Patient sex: F
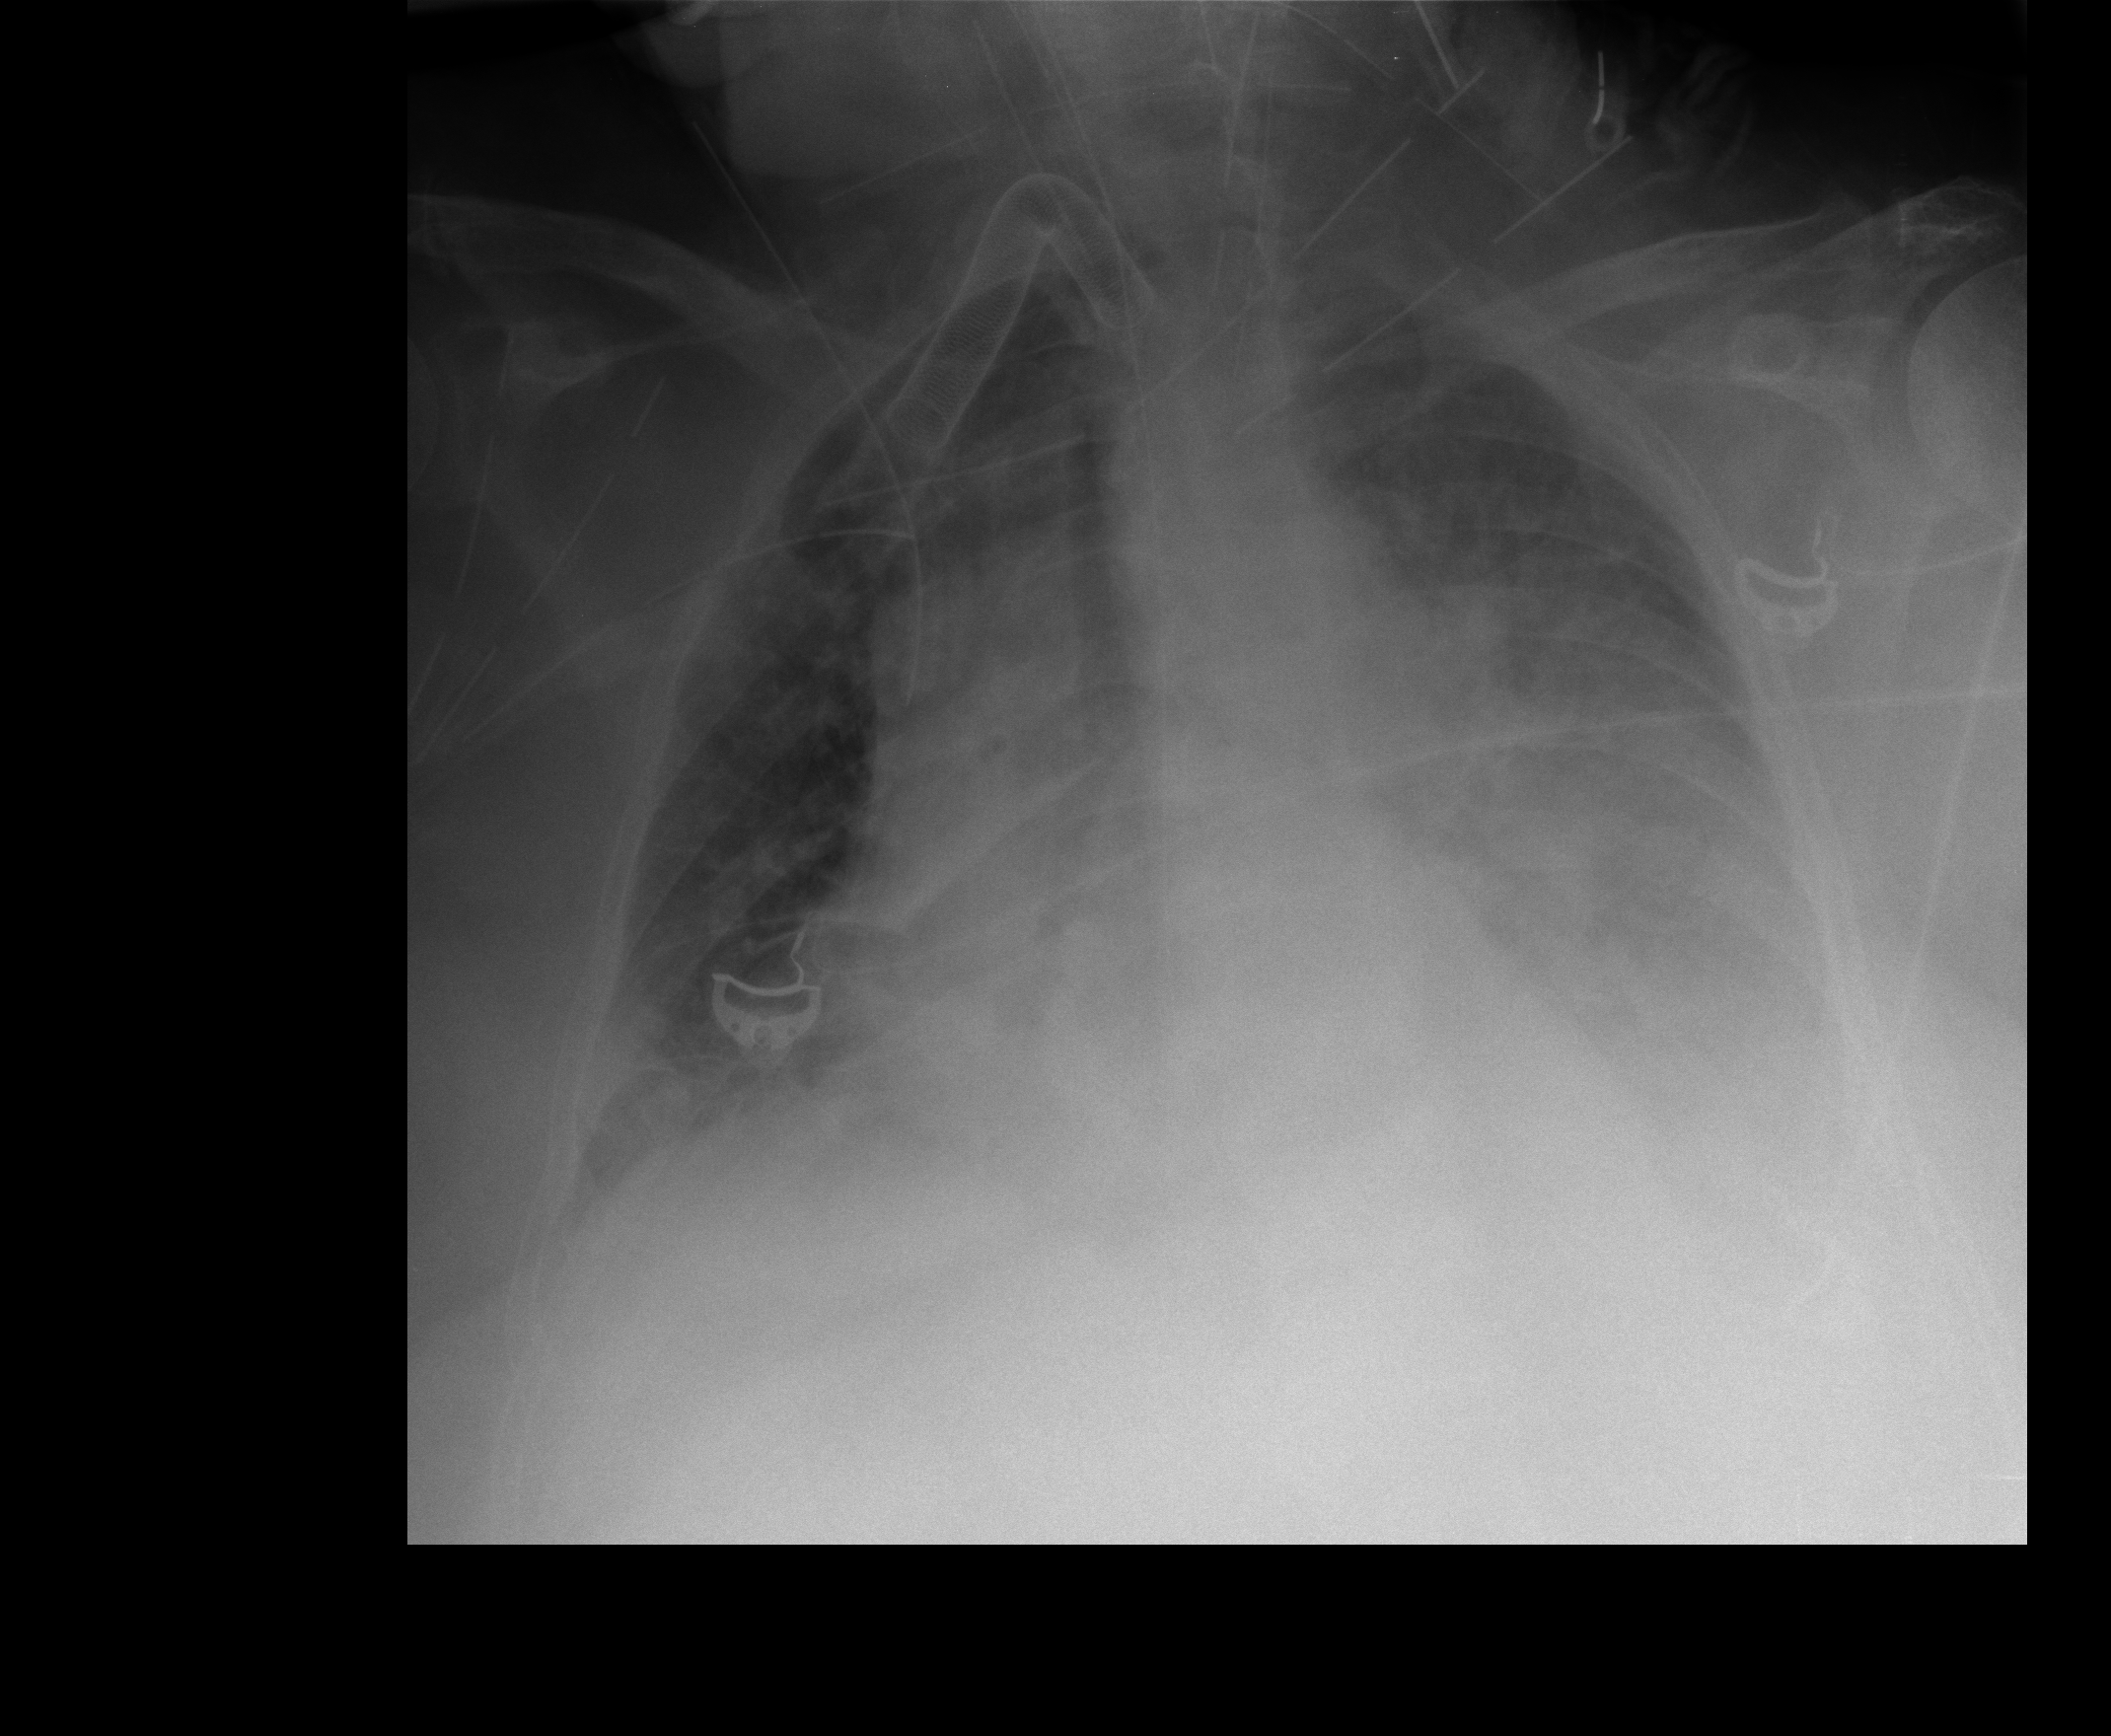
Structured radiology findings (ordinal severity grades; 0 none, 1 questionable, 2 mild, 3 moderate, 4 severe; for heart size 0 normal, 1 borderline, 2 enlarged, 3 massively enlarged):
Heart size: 2
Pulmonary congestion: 2
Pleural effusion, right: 1
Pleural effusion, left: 3
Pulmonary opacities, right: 1
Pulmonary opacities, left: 1
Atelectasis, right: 1
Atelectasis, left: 1